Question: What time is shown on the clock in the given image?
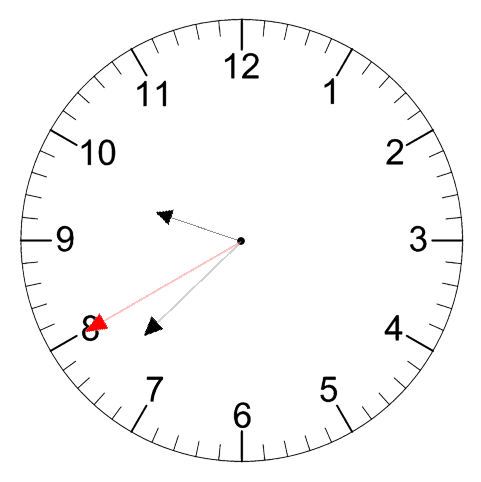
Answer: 09:37:40